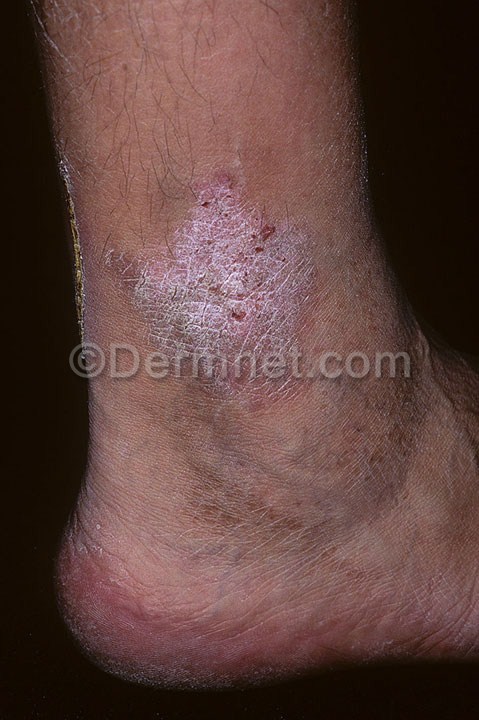
Disease: Psoriasis pictures Lichen Planus and related diseases